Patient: sex M, age 59
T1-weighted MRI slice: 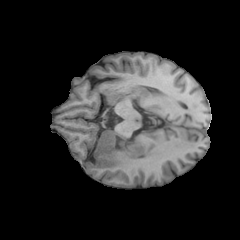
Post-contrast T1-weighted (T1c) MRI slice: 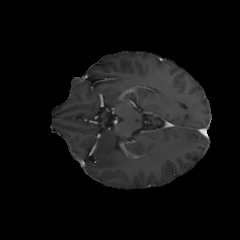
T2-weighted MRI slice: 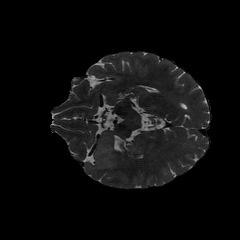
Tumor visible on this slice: yes
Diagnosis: Astrocytoma, IDH-wildtype
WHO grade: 3